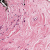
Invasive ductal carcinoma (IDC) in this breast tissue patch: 0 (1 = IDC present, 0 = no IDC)